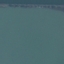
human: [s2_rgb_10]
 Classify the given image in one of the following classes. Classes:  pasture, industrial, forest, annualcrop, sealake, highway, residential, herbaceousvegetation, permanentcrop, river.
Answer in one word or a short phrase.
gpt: SeaLake